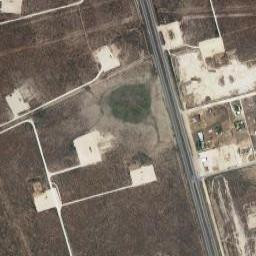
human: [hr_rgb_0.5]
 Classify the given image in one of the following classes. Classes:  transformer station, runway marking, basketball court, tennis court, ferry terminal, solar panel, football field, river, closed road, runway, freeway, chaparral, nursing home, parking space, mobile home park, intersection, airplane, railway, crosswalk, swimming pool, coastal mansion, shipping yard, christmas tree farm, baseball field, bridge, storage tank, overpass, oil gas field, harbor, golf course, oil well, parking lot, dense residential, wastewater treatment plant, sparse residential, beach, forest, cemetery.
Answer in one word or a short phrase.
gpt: oil gas field